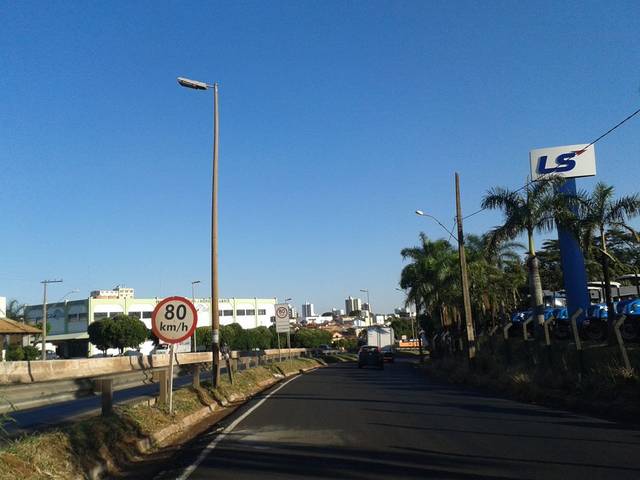
Region: Brazil
Coordinates: -18.896, -48.272